Question: I'm trying to automate a simple new project wizard using SwtBot 2.2.1 . The code is the one that I've found in the tutorial
'''
bot.menu("File").menu("New").menu("Project...").click();
'''
The problem is that the 'click()' method call never returns. My target platform is Eclipse Kepler on Linux x86_64 . The new project dialog is brought up however, so I'm not sure why the call does not return. Here's a screenshot of what the Eclipse instance under test looks like when the test hangs

The stack trace of the main thread is
'''
"main" prio=10 tid=0x00007f12c0006000 nid=0x428b runnable [0x00007f12c68d2000]
java.lang.Thread.State: RUNNABLE
at org.eclipse.swt.internal.gtk.OS.Call(Native Method)
at org.eclipse.swt.widgets.Display.sleep(Display.java:4233)
at org.eclipse.jface.window.Window.runEventLoop(Window.java:827)
at org.eclipse.jface.window.Window.open(Window.java:802)
at org.eclipse.ui.actions.NewProjectAction.run(NewProjectAction.java:117)
at org.eclipse.jface.action.Action.runWithEvent(Action.java:499)
at org.eclipse.jface.action.ActionContributionItem.handleWidgetSelection(ActionContributionItem.java:584)
at org.eclipse.jface.action.ActionContributionItem.access$2(ActionContributionItem.java:501)
at org.eclipse.jface.action.ActionContributionItem$5.handleEvent(ActionContributionItem.java:411)
at org.eclipse.swt.widgets.EventTable.sendEvent(EventTable.java:84)
at org.eclipse.swt.widgets.Widget.sendEvent(Widget.java:1392)
at org.eclipse.swt.widgets.Widget.sendEvent(Widget.java:1416)
at org.eclipse.swt.widgets.Widget.sendEvent(Widget.java:1401)
at org.eclipse.swt.widgets.Widget.notifyListeners(Widget.java:1187)
at org.eclipse.swtbot.swt.finder.widgets.AbstractSWTBot$2.run(AbstractSWTBot.java:166)
at org.eclipse.swtbot.swt.finder.finders.UIThreadRunnable$5.doRun(UIThreadRunnable.java:221)
at org.eclipse.swtbot.swt.finder.finders.UIThreadRunnable.run(UIThreadRunnable.java:78)
at org.eclipse.swtbot.swt.finder.finders.UIThreadRunnable.asyncExec(UIThreadRunnable.java:223)
at org.eclipse.swtbot.swt.finder.widgets.AbstractSWTBot.asyncExec(AbstractSWTBot.java:576)
at org.eclipse.swtbot.swt.finder.widgets.AbstractSWTBot.notify(AbstractSWTBot.java:155)
at org.eclipse.swtbot.swt.finder.widgets.AbstractSWTBot.notify(AbstractSWTBot.java:136)
at org.eclipse.swtbot.swt.finder.widgets.AbstractSWTBot.notify(AbstractSWTBot.java:126)
at org.eclipse.swtbot.swt.finder.widgets.SWTBotMenu.click(SWTBotMenu.java:60)
at org.apache.sling.ide.test.impl.ui.NewContentPackageWizardTest.createNewContentProject(NewContentPackageWizardTest.java:55)
at sun.reflect.NativeMethodAccessorImpl.invoke0(Native Method)
at sun.reflect.NativeMethodAccessorImpl.invoke(NativeMethodAccessorImpl.java:39)
at sun.reflect.DelegatingMethodAccessorImpl.invoke(DelegatingMethodAccessorImpl.java:25)
at java.lang.reflect.Method.invoke(Method.java:597)
at org.junit.runners.model.FrameworkMethod$1.runReflectiveCall(FrameworkMethod.java:47)
at org.junit.internal.runners.model.ReflectiveCallable.run(ReflectiveCallable.java:12)
at org.junit.runners.model.FrameworkMethod.invokeExplosively(FrameworkMethod.java:44)
at org.junit.internal.runners.statements.InvokeMethod.evaluate(InvokeMethod.java:17)
at org.junit.rules.ExternalResource$1.evaluate(ExternalResource.java:48)
at org.junit.rules.ExternalResource$1.evaluate(ExternalResource.java:48)
at org.junit.rules.ExternalResource$1.evaluate(ExternalResource.java:48)
at org.junit.rules.RunRules.evaluate(RunRules.java:20)
at org.junit.runners.ParentRunner.runLeaf(ParentRunner.java:271)
at org.junit.runners.BlockJUnit4ClassRunner.runChild(BlockJUnit4ClassRunner.java:70)
at org.junit.runners.BlockJUnit4ClassRunner.runChild(BlockJUnit4ClassRunner.java:50)
at org.junit.runners.ParentRunner$3.run(ParentRunner.java:238)
at org.junit.runners.ParentRunner$1.schedule(ParentRunner.java:63)
at org.junit.runners.ParentRunner.runChildren(ParentRunner.java:236)
at org.junit.runners.ParentRunner.access$000(ParentRunner.java:53)
at org.junit.runners.ParentRunner$2.evaluate(ParentRunner.java:229)
at org.junit.internal.runners.statements.RunBefores.evaluate(RunBefores.java:26)
at org.junit.runners.ParentRunner.run(ParentRunner.java:309)
at org.eclipse.swtbot.swt.finder.junit.SWTBotJunit4ClassRunner.run(SWTBotJunit4ClassRunner.java:54)
at org.eclipse.jdt.internal.junit4.runner.JUnit4TestReference.run(JUnit4TestReference.java:50)
at org.eclipse.jdt.internal.junit.runner.TestExecution.run(TestExecution.java:38)
at org.eclipse.jdt.internal.junit.runner.RemoteTestRunner.runTests(RemoteTestRunner.java:467)
at org.eclipse.jdt.internal.junit.runner.RemoteTestRunner.runTests(RemoteTestRunner.java:683)
at org.eclipse.jdt.internal.junit.runner.RemoteTestRunner.run(RemoteTestRunner.java:390)
at org.eclipse.pde.internal.junit.runtime.RemotePluginTestRunner.main(RemotePluginTestRunner.java:62)
at org.eclipse.pde.internal.junit.runtime.PlatformUITestHarness$1.run(PlatformUITestHarness.java:47)
at org.eclipse.swt.widgets.RunnableLock.run(RunnableLock.java:35)
at org.eclipse.swt.widgets.Synchronizer.runAsyncMessages(Synchronizer.java:135)
- locked <0x00000000fe4fc480> (a org.eclipse.swt.widgets.RunnableLock)
at org.eclipse.swt.widgets.Display.runAsyncMessages(Display.java:3717)
at org.eclipse.swt.widgets.Display.readAndDispatch(Display.java:3366)
at org.eclipse.e4.ui.internal.workbench.swt.PartRenderingEngine$9.run(PartRenderingEngine.java:1113)
at org.eclipse.core.databinding.observable.Realm.runWithDefault(Realm.java:332)
at org.eclipse.e4.ui.internal.workbench.swt.PartRenderingEngine.run(PartRenderingEngine.java:997)
at org.eclipse.e4.ui.internal.workbench.E4Workbench.createAndRunUI(E4Workbench.java:140)
at org.eclipse.ui.internal.Workbench$5.run(Workbench.java:611)
at org.eclipse.core.databinding.observable.Realm.runWithDefault(Realm.java:332)
at org.eclipse.ui.internal.Workbench.createAndRunWorkbench(Workbench.java:567)
at org.eclipse.ui.PlatformUI.createAndRunWorkbench(PlatformUI.java:150)
at org.eclipse.ui.internal.ide.application.IDEApplication.start(IDEApplication.java:124)
at org.eclipse.pde.internal.junit.runtime.NonUIThreadTestApplication.runApp(NonUIThreadTestApplication.java:54)
at org.eclipse.pde.internal.junit.runtime.UITestApplication.runApp(UITestApplication.java:47)
at org.eclipse.pde.internal.junit.runtime.NonUIThreadTestApplication.start(NonUIThreadTestApplication.java:48)
at org.eclipse.equinox.internal.app.EclipseAppHandle.run(EclipseAppHandle.java:196)
at org.eclipse.core.runtime.internal.adaptor.EclipseAppLauncher.runApplication(EclipseAppLauncher.java:110)
at org.eclipse.core.runtime.internal.adaptor.EclipseAppLauncher.start(EclipseAppLauncher.java:79)
at org.eclipse.core.runtime.adaptor.EclipseStarter.run(EclipseStarter.java:354)
at org.eclipse.core.runtime.adaptor.EclipseStarter.run(EclipseStarter.java:181)
at sun.reflect.NativeMethodAccessorImpl.invoke0(Native Method)
at sun.reflect.NativeMethodAccessorImpl.invoke(NativeMethodAccessorImpl.java:39)
at sun.reflect.DelegatingMethodAccessorImpl.invoke(DelegatingMethodAccessorImpl.java:25)
at java.lang.reflect.Method.invoke(Method.java:597)
at org.eclipse.equinox.launcher.Main.invokeFramework(Main.java:636)
at org.eclipse.equinox.launcher.Main.basicRun(Main.java:591)
at org.eclipse.equinox.launcher.Main.run(Main.java:1450)
at org.eclipse.equinox.launcher.Main.main(Main.java:1426)
'''
What can I do to make the test run successfully?
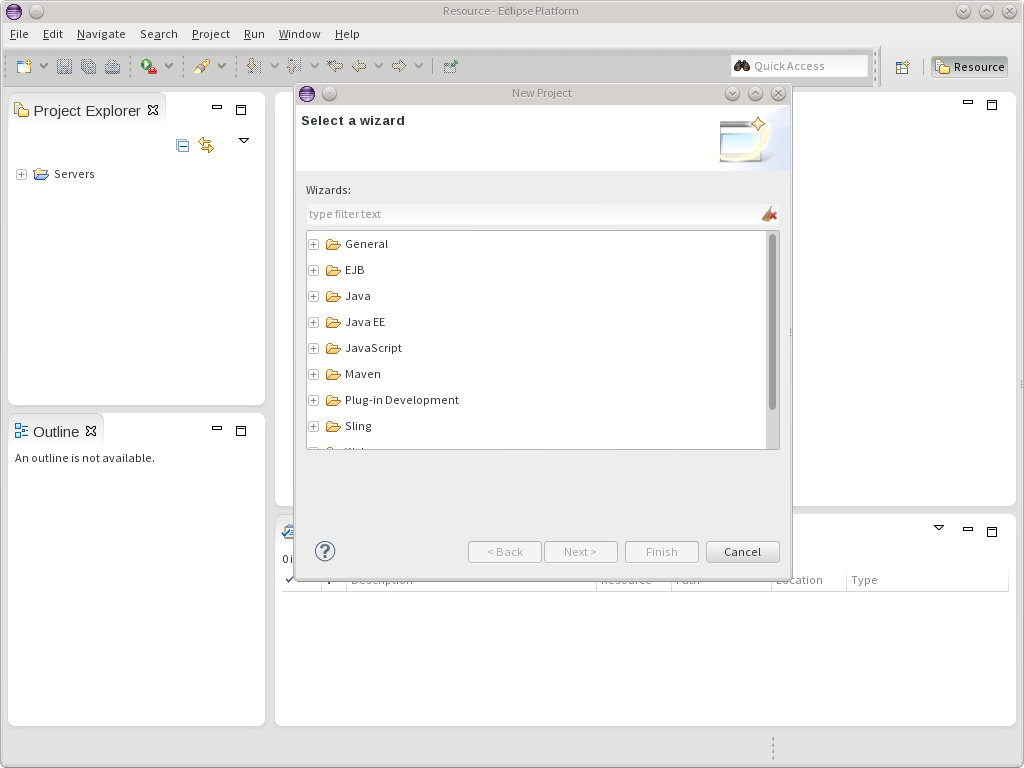
Answer: My error was launching the tests on the UI thread. Once I unchecked 'Run on UI thread' in the launch configuration, the tests executed fine.